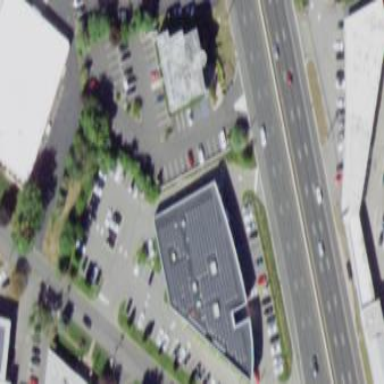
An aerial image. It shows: Car shop building.